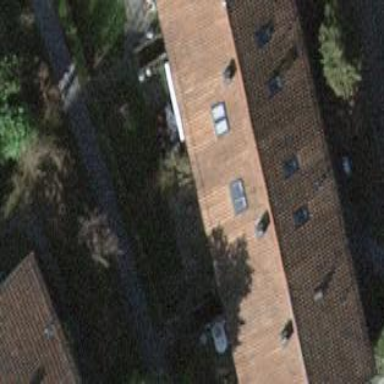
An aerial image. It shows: Simple house.